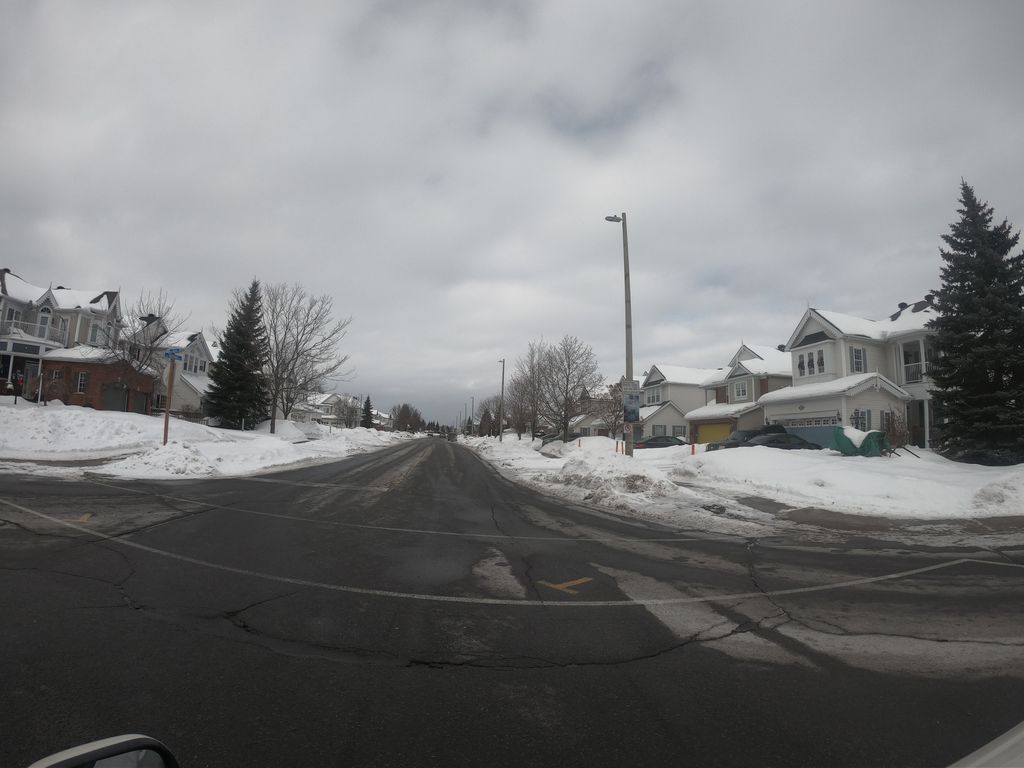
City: ottawa-gatineau